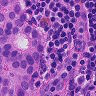
Metastatic tissue present: yes